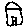
Label: house